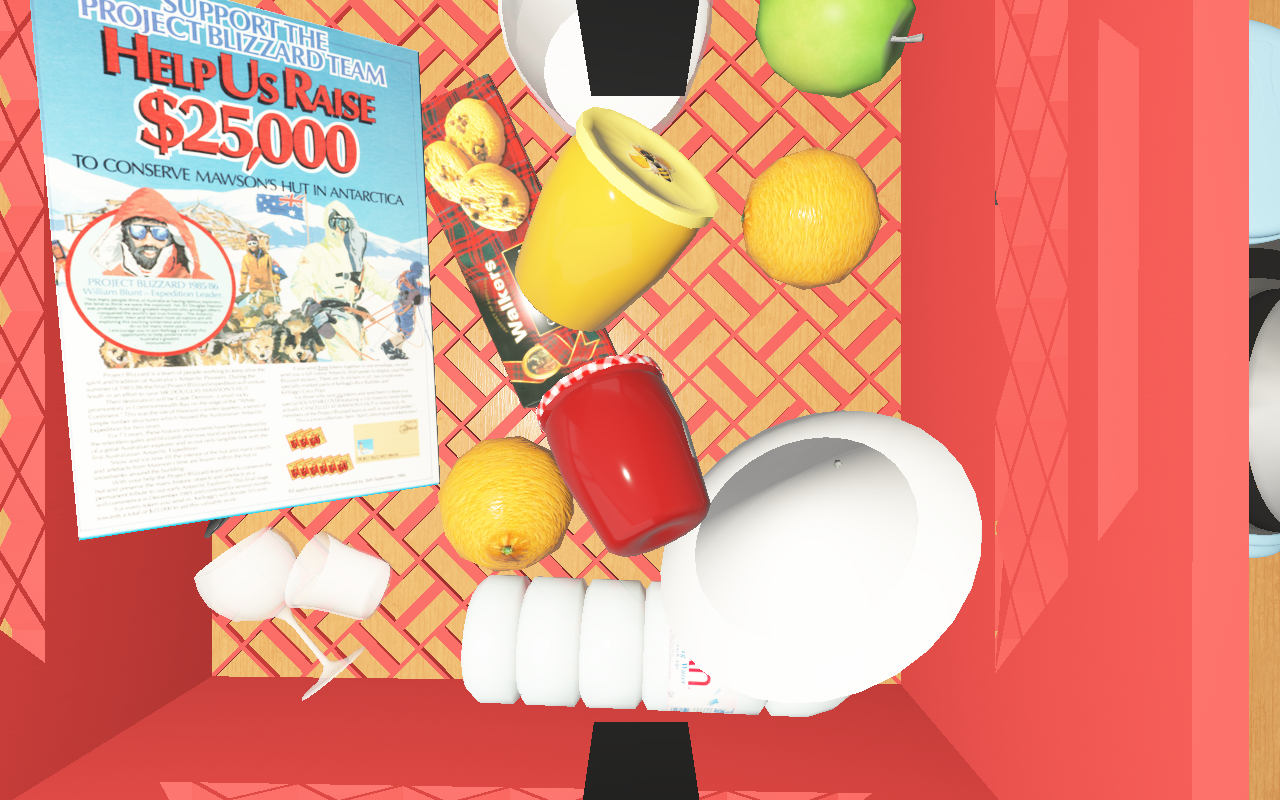
Objects in the scene:
apple
apple
orange
orange
cereal box
cereal box
biscuit box